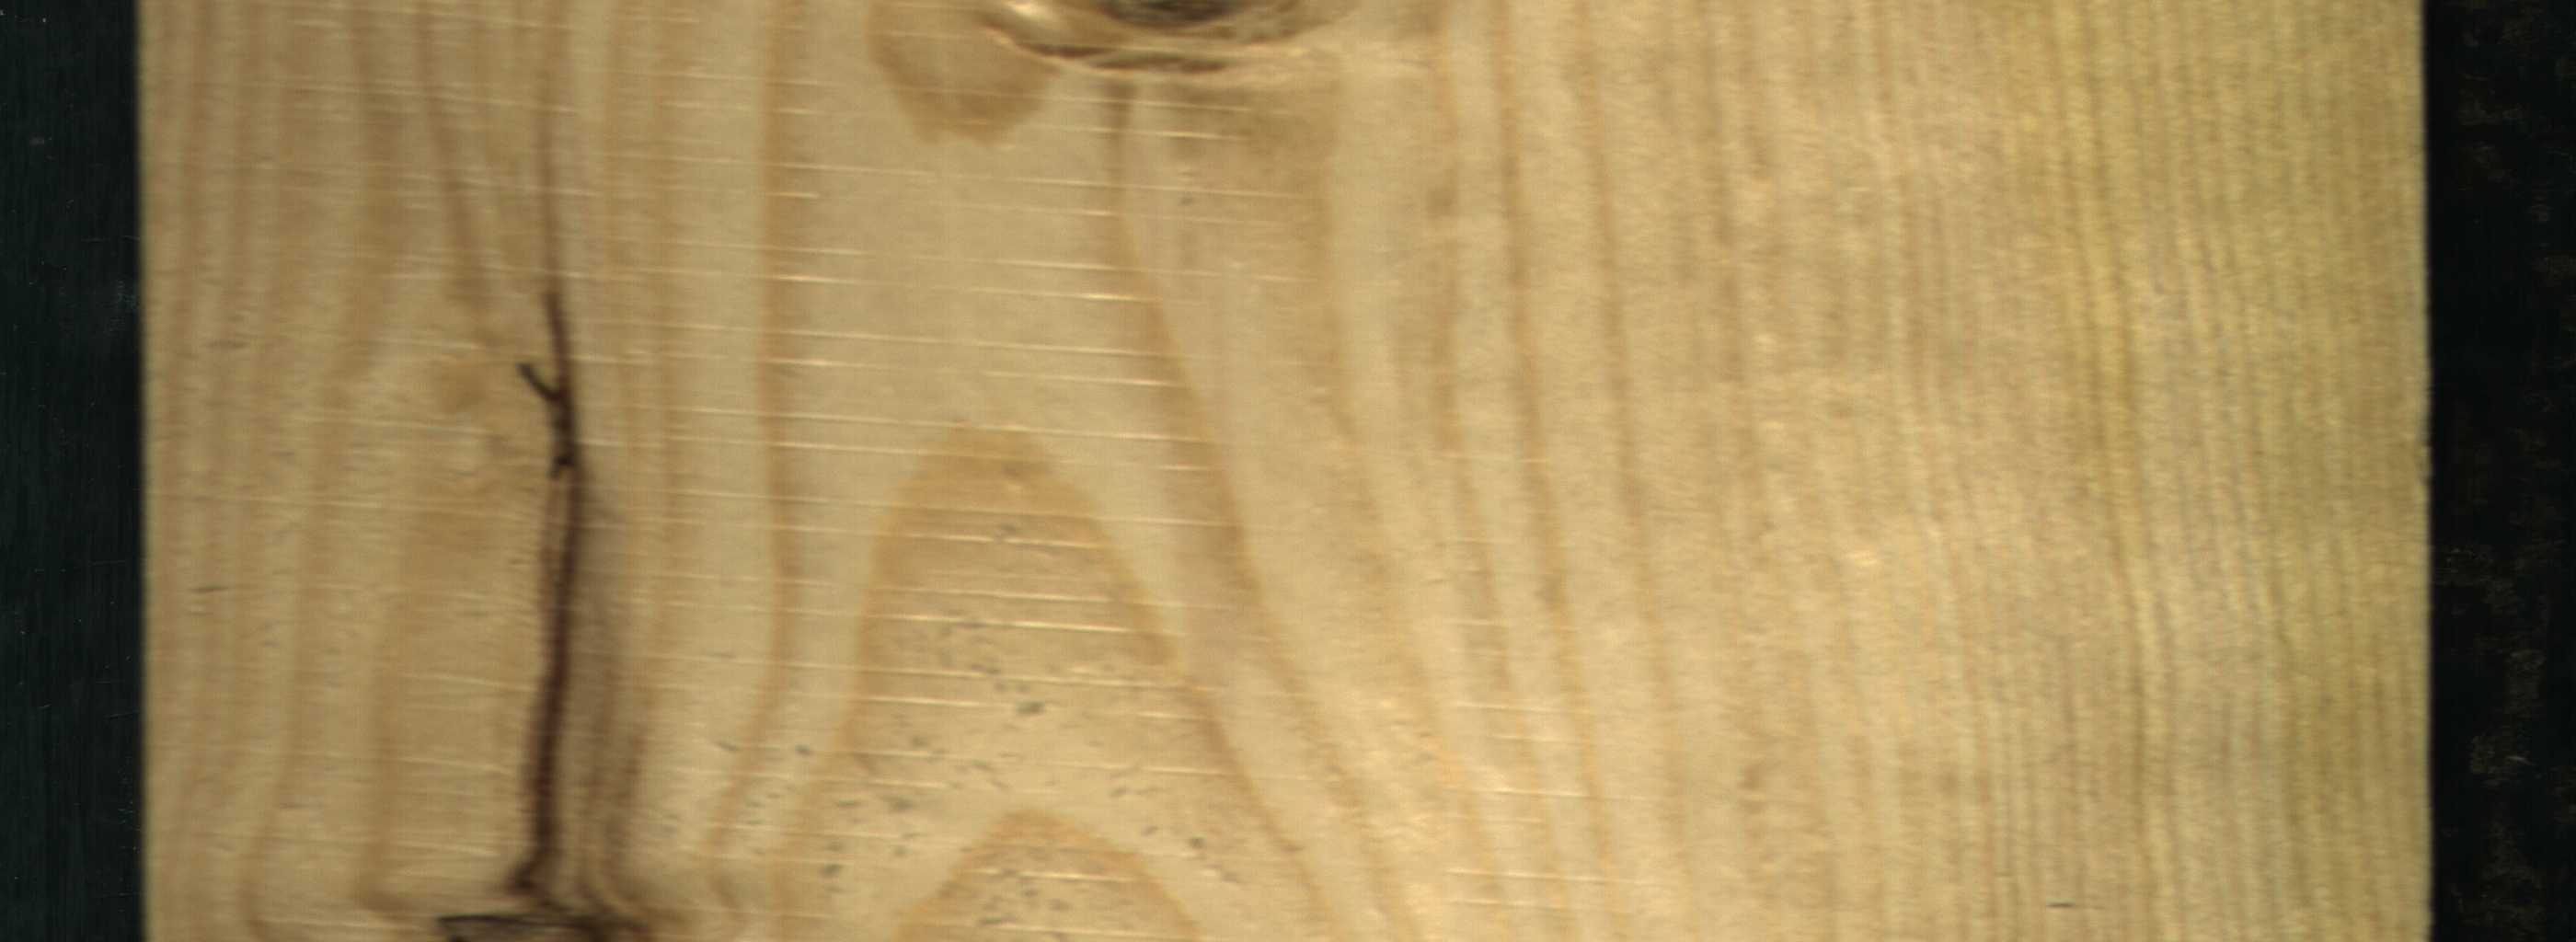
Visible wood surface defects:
Crack
Dead_Knot
Live_Knot